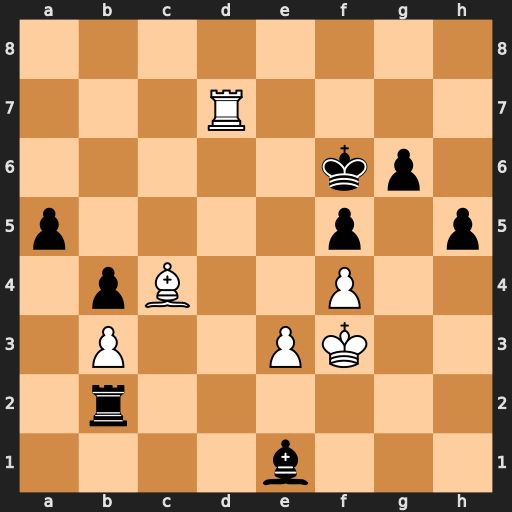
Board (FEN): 8/3R4/5kp1/p4p1p/1pB2P2/1P2PK2/1r6/4b3
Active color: w
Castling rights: -
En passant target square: -
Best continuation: Rf7#